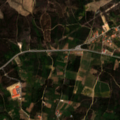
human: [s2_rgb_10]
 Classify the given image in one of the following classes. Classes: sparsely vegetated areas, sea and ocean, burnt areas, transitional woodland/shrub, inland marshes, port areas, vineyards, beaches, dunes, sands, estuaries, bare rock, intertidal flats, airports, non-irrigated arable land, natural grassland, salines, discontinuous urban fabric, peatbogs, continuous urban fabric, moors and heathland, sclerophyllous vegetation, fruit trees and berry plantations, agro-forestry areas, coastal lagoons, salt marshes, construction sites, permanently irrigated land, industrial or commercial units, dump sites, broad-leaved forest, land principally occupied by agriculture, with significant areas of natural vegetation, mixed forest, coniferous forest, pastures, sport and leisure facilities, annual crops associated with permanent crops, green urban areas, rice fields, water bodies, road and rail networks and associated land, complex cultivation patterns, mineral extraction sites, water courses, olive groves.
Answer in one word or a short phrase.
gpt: annual crops associated with permanent crops, land principally occupied by agriculture, with significant areas of natural vegetation, transitional woodland/shrub